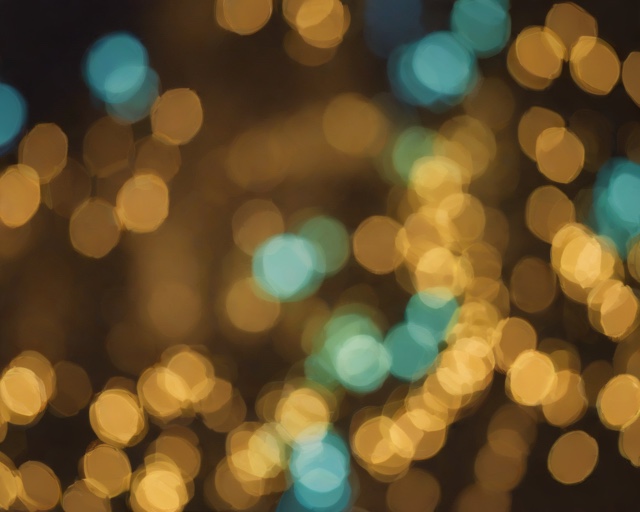
Category: Sympathy